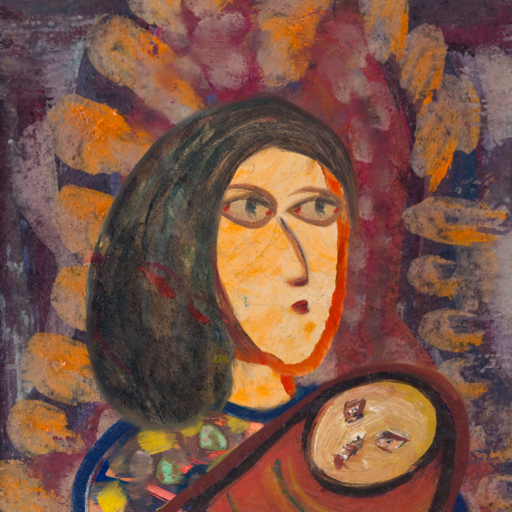
Background: Doll, Head And Neck Side: Experience, Face Side: GypsyMother, Bust: Mother_And_Son_Mother, Hair Side: Gypsy_Mother, Head Accessory: Blank, Second Necklace: Blank, Necklace: Blank, Baby: After_Raid_Baby